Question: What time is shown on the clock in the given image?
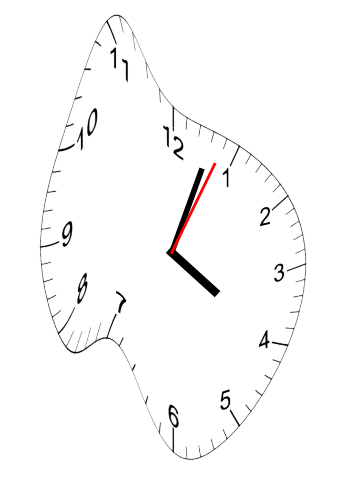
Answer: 04:03:04